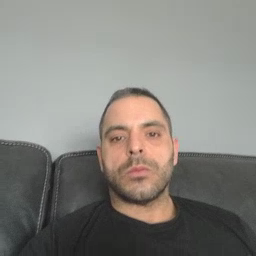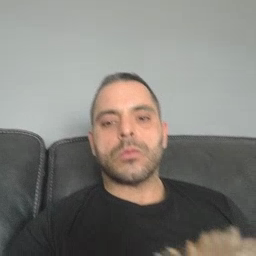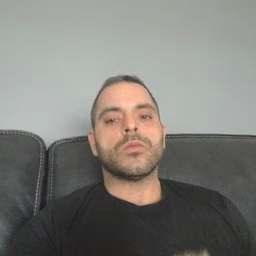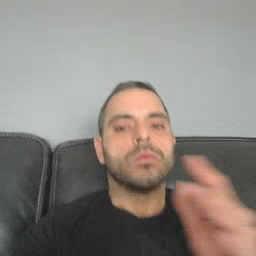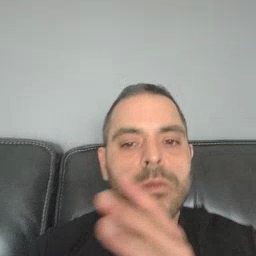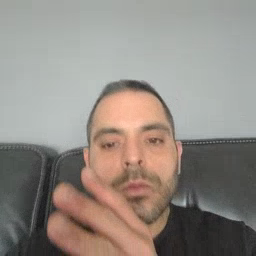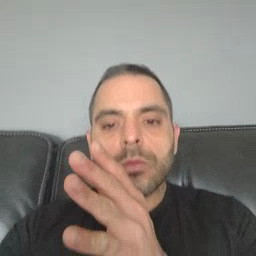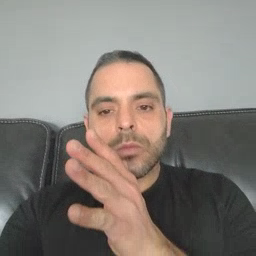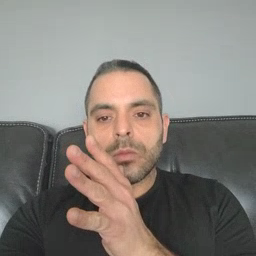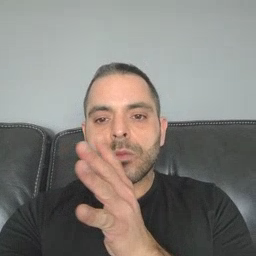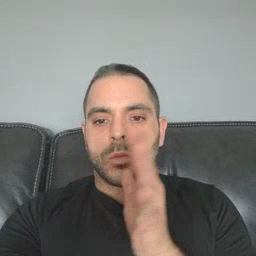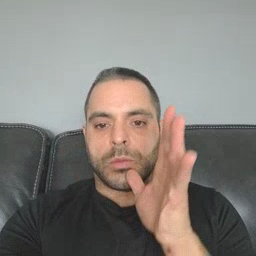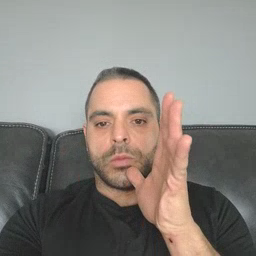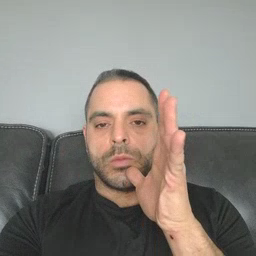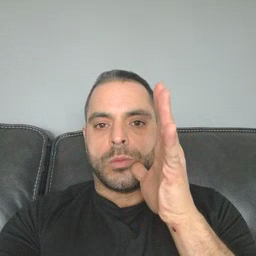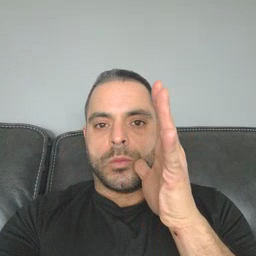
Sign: farm